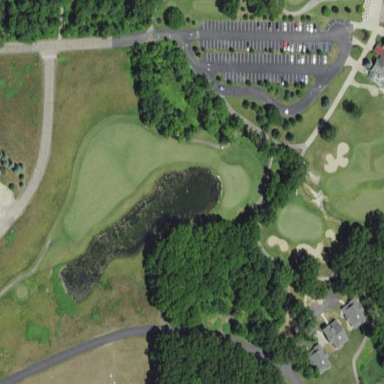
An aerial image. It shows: Grassy area designated as golf fairway.